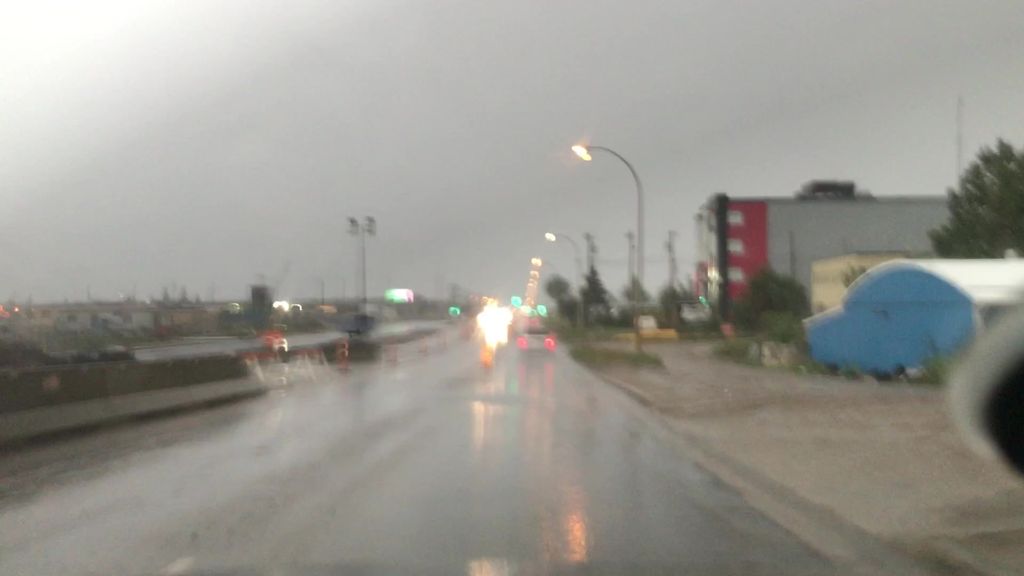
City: edmonton